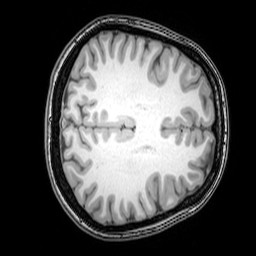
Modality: T1w
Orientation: axial
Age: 22
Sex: female
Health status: healthy
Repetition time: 0.081 s
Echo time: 0.037 s